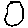
Label: hexagon